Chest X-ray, PA view. Patient: 25 years old, sex F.
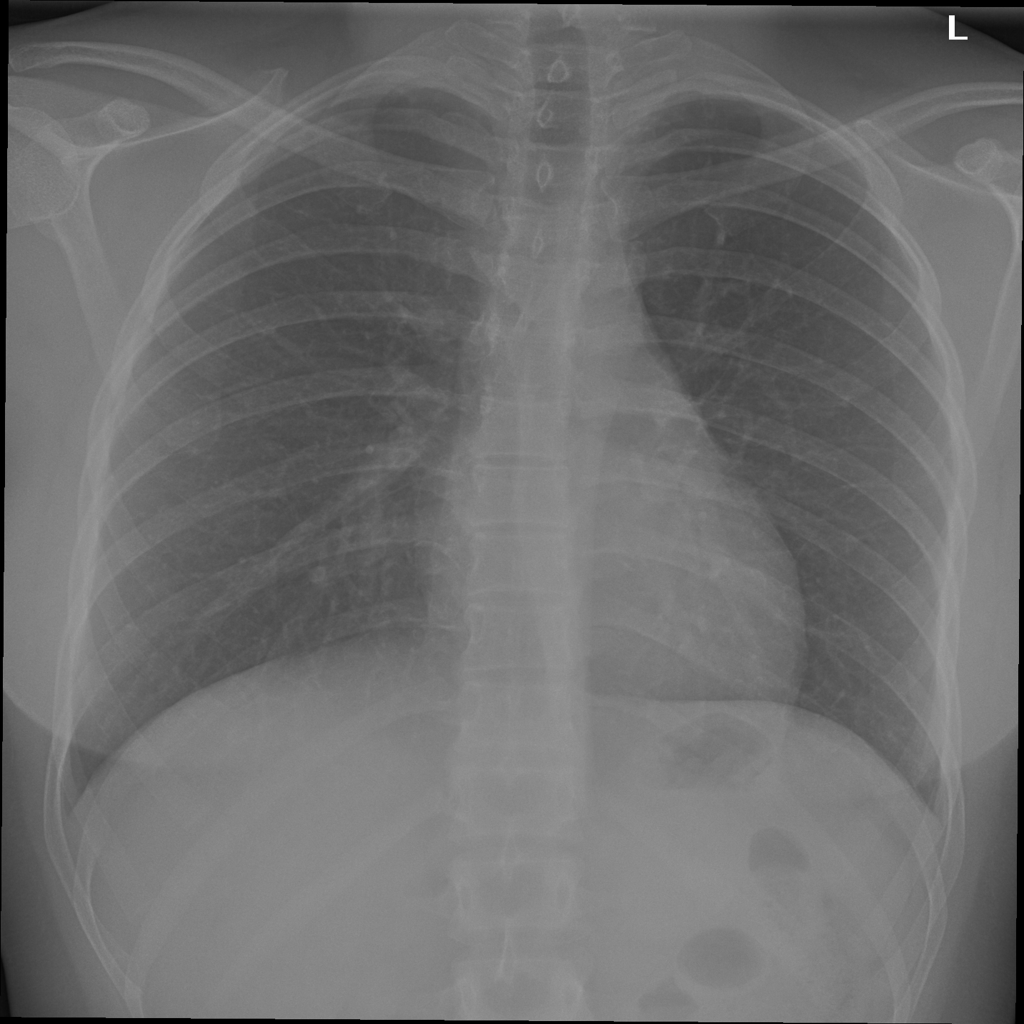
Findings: No Finding